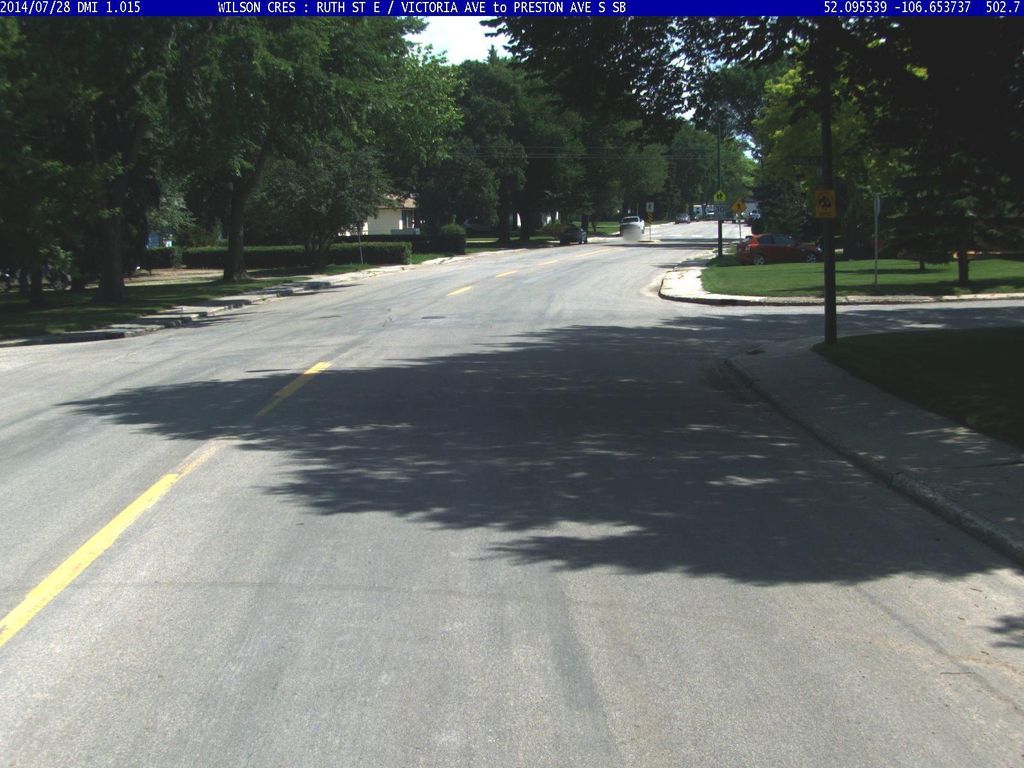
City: saskatoon